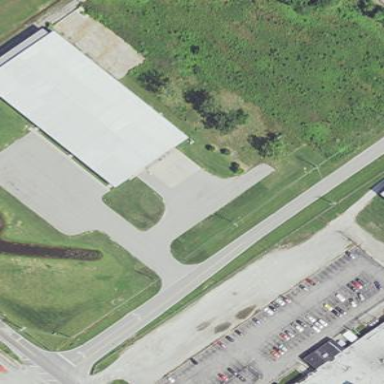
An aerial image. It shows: Industrial building.